Question: I am trying to get my DTD and XML to match perfectly and am using a validator to check if my XML and DTD files are both matching. When I run the validator I am given an error and I cannot seem to make sense of it, I have checked my XML and DTD multiple times.
The Error is:
'''
Error Code: -<PHONE>
Error Reason: Element content is invalid according to the DTD/Schema.
Error Line: 46
'''
My XML file:
'''
<?xml version="1.0"?>
<!DOCTYPE wcms_ontology SYSTEM "wcms_ontology.dtd">
<wcms_ontology>
<wcms>
<name>Joomla!</name>
<homepage>http://www.joomla.org/</homepage>
<version>2.5.4</version>
<versiondate>5/2/2012</versiondate>
<license>Open Source</license>
<cost>Free</cost>
<type>General Purpose</type>
<system_requirements>
<server_env>CGIM</server_env>
<operating_system>Any</operating_system>
<programming_language>PHP</programming_language>
</system_requirements>
<security>
<captcha>Add-on</captcha>
<login_history>Yes</login_history>
<session_management>Yes</session_management>
</security>
<features>
<commercial_support>Yes</commercial_support>
<drag_and_drop>No</drag_and_drop>
<load_balancing>Yes</load_balancing>
<page_caching>Yes</page_caching>
</features>
</wcms>
<wcms>
<name>WordPress</name>
<homepage>http://www.wordpress.org/</homepage>
<version>3.3.2</version>
<versiondate>5/29/2012</versiondate>
<license>Open Source</license>
<cost>Free</cost>
<type>General Purpose</type>
<system_requirements>
<server_env>None</server_env>
<operating_system>Any</operating_system>
<programming_language>PHP</programming_language>
</system_requirements>
<security>
<captcha>Add-on</captcha>
<login_history>Add-on</login_history>
<session_management>Add-on</session_management>
<features>
<commercial_support>Yes</commercial_support>
<drag_and_drop>Yes</drag_and_drop>
<load_balancing>Yes</load_balancing>
<page_caching>Add-on</page_caching>
</features>
</wcms>
<wcms>
<name>Alfresco</name>
<homepage>http://www.alfresco.com/products/</homepage>
<version>Enterprise + Community</version>
<versiondate>2/20/2008</versiondate>
<license>Open Source</license>
<cost>$15000/year</cost>
<type>Document Management</type>
<system_requirements>
<server_env>J2EE</server_env>
<operating_system>Any</operating_system>
<programming_language>Java</programming_language>
</system_requirements>
<security>
<captcha>No</captcha>
<login_history>Yes</login_history>
<session_management>Limited</session_management>
<features>
<commercial_support>Yes</commercial_support>
<drag_and_drop>Limited</drag_and_drop>
<load_balancing>Yes</load_balancing>
<page_caching>Limited</page_caching>
</features>
</wcms>
<wcms>
<name>Kentico CMS for ASP.NET</name>
<homepage>http://www.kentico.com</homepage>
<version>7</version>
<versiondate>11/30/2012</versiondate>
<license>Closed Source</license>
<cost>$2000</cost>
<type>Document Management</type>
<system_requirements>
<server_env>IIS/.Net</server_env>
<operating_system>Windows Only</operating_system>
<programming_language>C#</programming_language>
</system_requirements>
<security>
<captcha>Yes</captcha>
<login_history>Yes</login_history>
<session_management>Yes</session_management>
<features>
<commercial_support>Yes</commercial_support>
<drag_and_drop>Yes</drag_and_drop>
<load_balancing>Yes</load_balancing>
<page_caching>Yes</page_caching>
</features>
</wcms>
<wcms>
<name>TYPO3 Enterprise CMS</name>
<homepage>http://www.typo3.org</homepage>
<version>6.1</version>
<versiondate>2/03/2014</versiondate>
<license>Open Source</license>
<cost>Free</cost>
<type>Enterprise</type>
<system_requirements>
<server_env>Apache</server_env>
<operating_system>Any</operating_system>
<programming_language>PHP</programming_language>
</system_requirements>
<security>
<captcha>Add-on</captcha>
<login_history>Yes</login_history>
<session_management>Yes</session_management>
<features>
<commercial_support>Yes</commercial_support>
<drag_and_drop>Add-on</drag_and_drop>
<load_balancing>Yes</load_balancing>
<page_caching>Yes</page_caching>
</features>
</wcms>
</wcms_ontology>
'''
My DTD file:
'''
<!ELEMENT wcms_ontology (wcms+)>
<!ELEMENT wcms (name, homepage, version, versiondate, license, cost, type, system_requirements, security, features)>
<!ELEMENT name (#PCDATA)>
<!ELEMENT homepage (#PCDATA)>
<!ELEMENT version (#PCDATA)>
<!ELEMENT versiondate (#PCDATA)>
<!ELEMENT license (#PCDATA)>
<!ELEMENT cost (#PCDATA)>
<!ELEMENT type (#PCDATA)>
<!ELEMENT system_requirements (server_env, operating_system, programming_language)>
<!ELEMENT server_env (#PCDATA)>
<!ELEMENT operating_system (#PCDATA)>
<!ELEMENT programming_language (#PCDATA)>
<!ELEMENT security (captcha, login_history, session_management)>
<!ELEMENT captcha (#PCDATA)>
<!ELEMENT login_history (#PCDATA)>
<!ELEMENT session_management (#PCDATA)>
<!ELEMENT features (commercial_support, drag_and_drop, load_balancing, page_caching)>
<!ELEMENT commercial_support (#PCDATA)>
<!ELEMENT drag_and_drop (#PCDATA)>
<!ELEMENT load_balancing (#PCDATA)>
<!ELEMENT page_caching (#PCDATA)>
'''
Since stackoverflow doesn't number the lines, I'll provide a screenshot of line 46:

Thanks in advance guys!
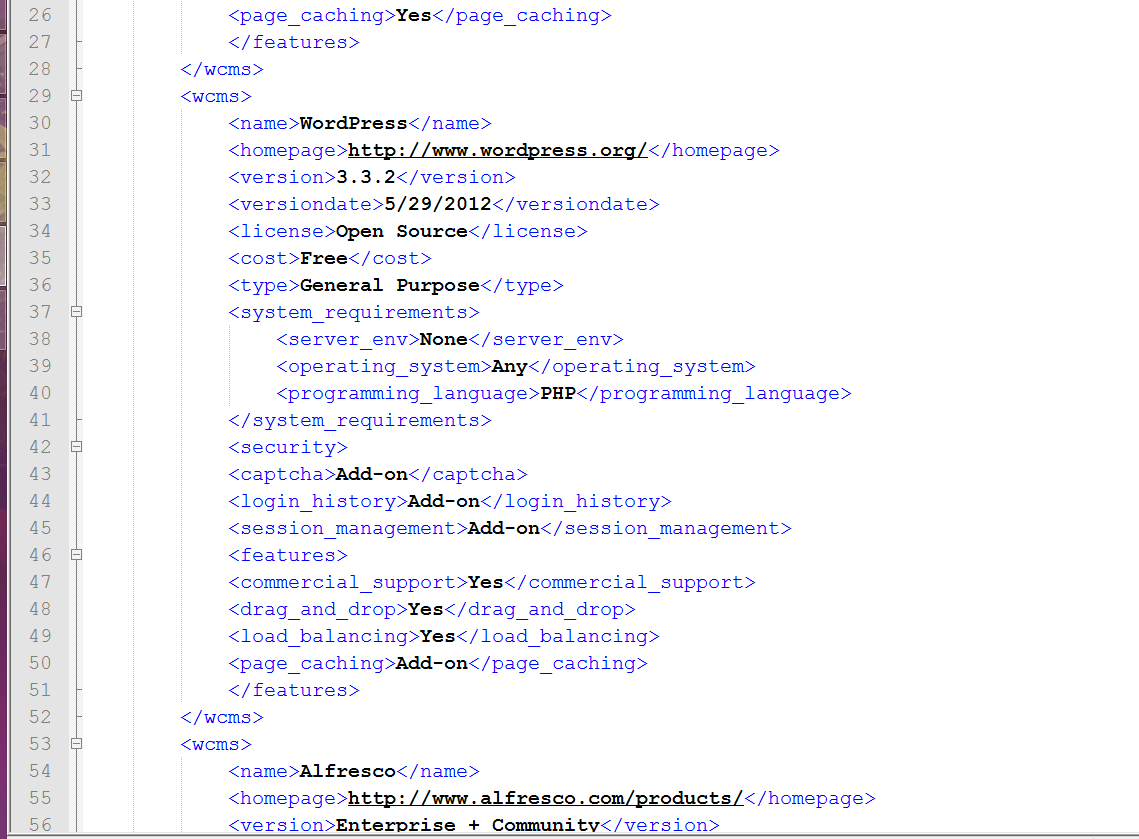
Answer: '<security>''</security>''<features>'
Xerces error description:
> Unexpected element "features". The content of the parent element type
must match "(captcha,login_history,session_management)"
The validation error is telling you that the '<features>' element is not expected as a child of '<security>'.
If you remove the DTD association, you would see an XML parsing error instead:
> The element type "security" must be terminated by the matching end-tag
'"</security>"'.
Once you close the '<security>' elements, it will validate against the DTD and become a well-formed XML document.